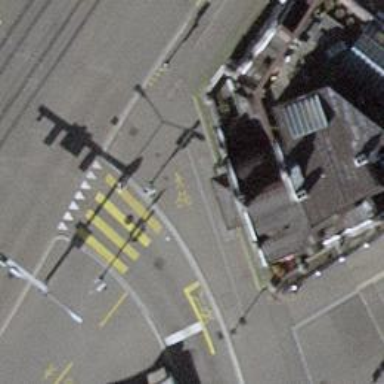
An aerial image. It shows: Kerb barrier.